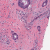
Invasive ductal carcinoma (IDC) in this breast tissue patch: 0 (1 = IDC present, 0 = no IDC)